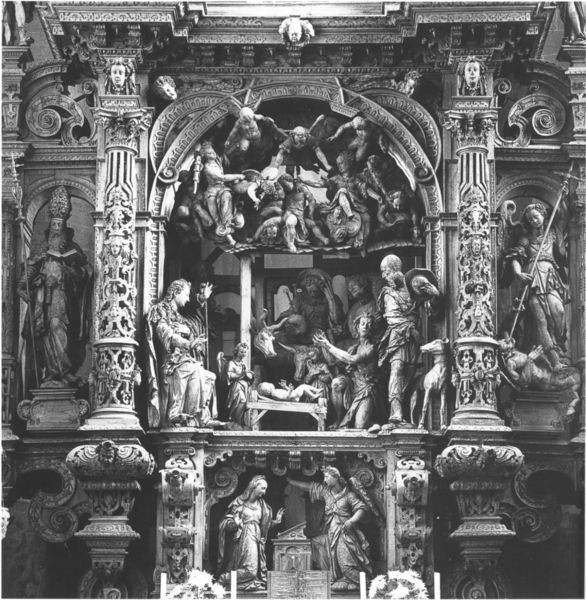
Titel: Hochaltar
Künstler: Jörg Zürn
Standort: Überlingen, St. Nikolaus (EU - D - BW)
Schlagwörter: flügel, kopf, grau, säulen, hund, tiere, architektur, barock, gesicht, neues testament, kirche, kind, esel, engel, stab, kuh, rind, figuren, bischof, foto, schaf, kreuz, altar, hochaltar, statuen, christus, jesus, stall, könige, trompeten, maria, anbetung, ochse, stier, hirten, josef, michael, geburt, krippe, gabriel, empfängnis, betlehem, nichts, grippe